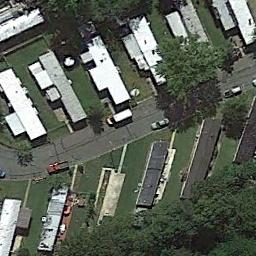
Label: residential